Field crop: tomato
Growth stage: 2
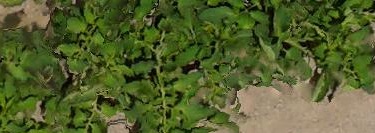
Species: tomato